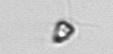
Label: Pyramimonas